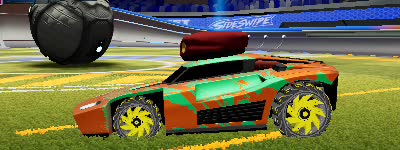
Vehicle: breakout